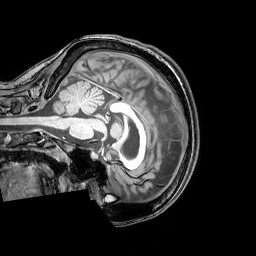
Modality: T1w
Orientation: sagittal
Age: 24
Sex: female
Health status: healthy
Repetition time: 0.081 s
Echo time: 0.037 s